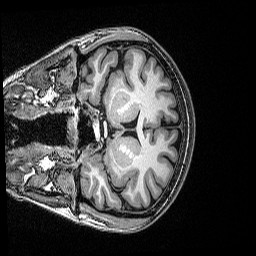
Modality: T1w
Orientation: coronal
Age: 23
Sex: female
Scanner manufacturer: siemens
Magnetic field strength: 3 T
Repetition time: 2.53 s
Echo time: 0.0035 s